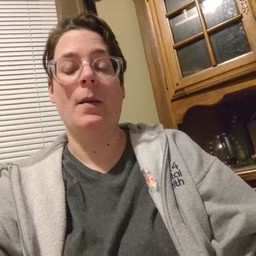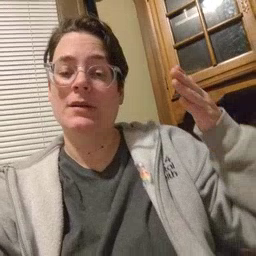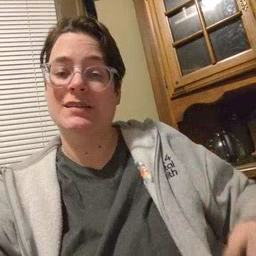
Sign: beside